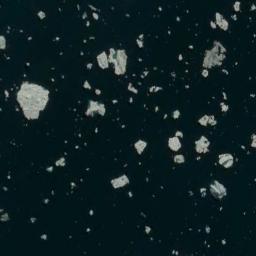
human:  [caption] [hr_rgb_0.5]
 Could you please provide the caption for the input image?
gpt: There are many ice on the deep green sea .

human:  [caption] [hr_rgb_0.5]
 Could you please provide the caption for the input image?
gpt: Many ice cubes of various sizes are scattered floating on the blue sea .

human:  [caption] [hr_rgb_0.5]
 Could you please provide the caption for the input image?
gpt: A lot of small pieces of sea ice float in the deep blue sea .

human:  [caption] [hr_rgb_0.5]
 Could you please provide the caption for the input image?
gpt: Sea ice is surrounded by water .

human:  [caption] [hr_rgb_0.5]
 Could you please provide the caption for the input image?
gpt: There are many pieces of sea ice .